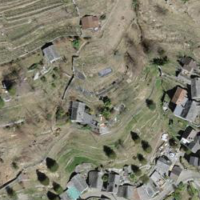
EUNIS habitat code: 41
Species observed at this site:
Cerastium tomentosum